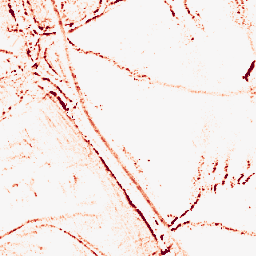
Category: morphological
Decomposition family: morphological_square
Decomposition parameters: operation: opening
size: 5
Upsampling method: sinc_hamming
Upsampling parameters: scale: 2
kernel_size: 4
Upsampling scale: 2